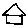
Label: house